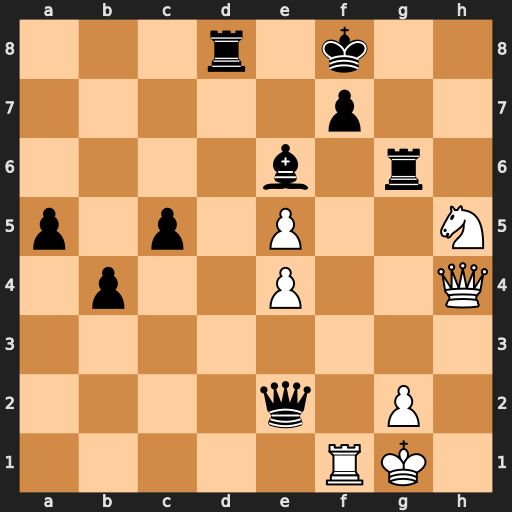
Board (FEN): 3r1k2/5p2/4b1r1/p1p1P2N/1p2P2Q/8/4q1P1/5RK1
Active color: w
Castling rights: -
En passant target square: -
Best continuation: Qxd8#